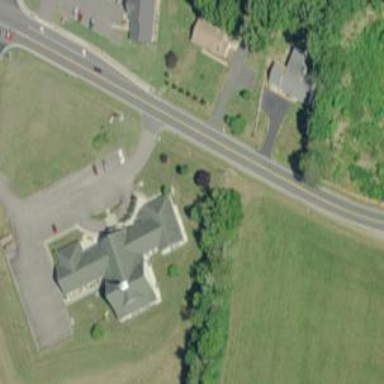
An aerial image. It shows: Building that is place of worship.